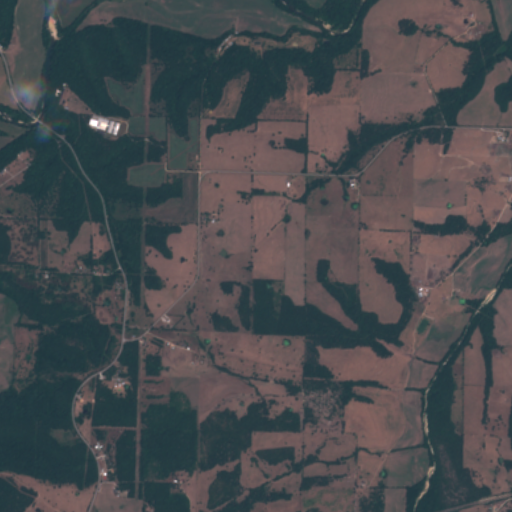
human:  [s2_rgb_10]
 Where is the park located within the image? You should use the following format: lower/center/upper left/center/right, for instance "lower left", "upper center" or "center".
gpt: The park is located in the upper right of the image.
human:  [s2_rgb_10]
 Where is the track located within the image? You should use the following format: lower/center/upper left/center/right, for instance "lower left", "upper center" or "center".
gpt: There is no track in the image.